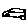
Label: car